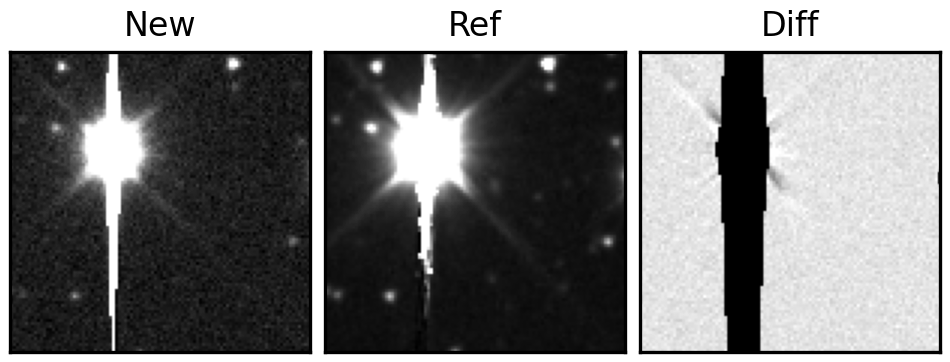
Label: bogus